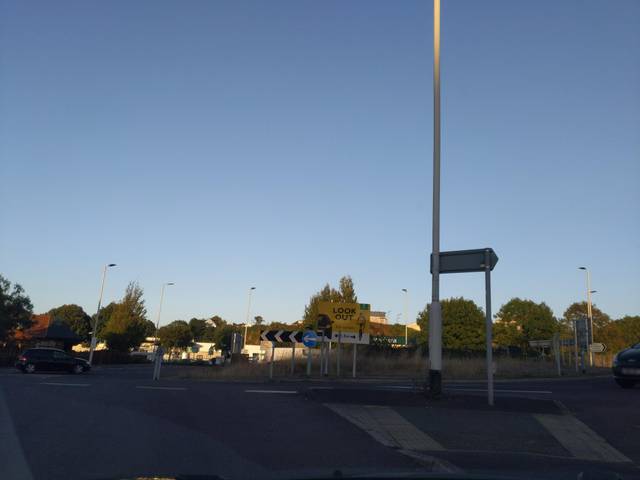
Region: United Kingdom
Coordinates: 50.365, -4.101